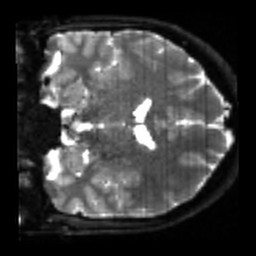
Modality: sbref
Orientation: coronal
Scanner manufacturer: siemens
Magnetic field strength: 3 T
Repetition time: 4 s
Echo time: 0.0594 s